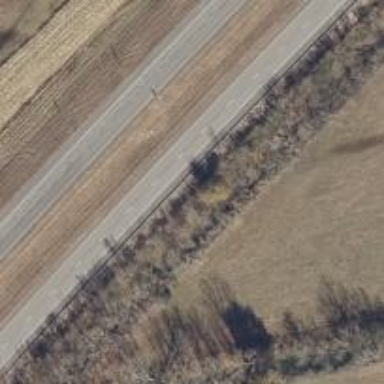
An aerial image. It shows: Primary highway.